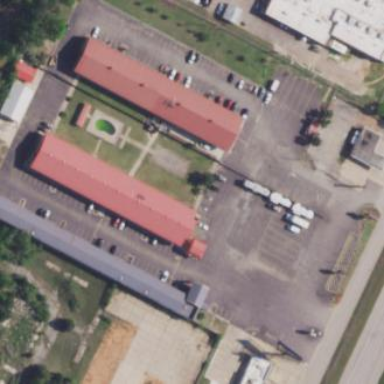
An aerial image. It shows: Building that is motel.